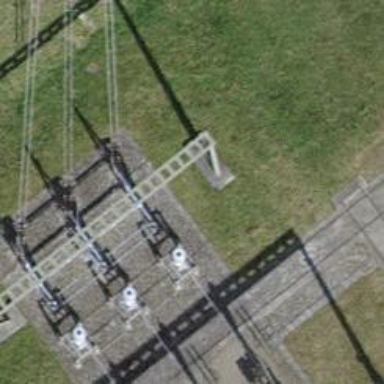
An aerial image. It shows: Insulator used in power equipment.